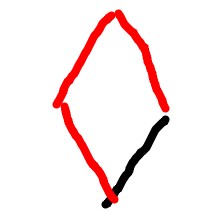
Shape: rhombus